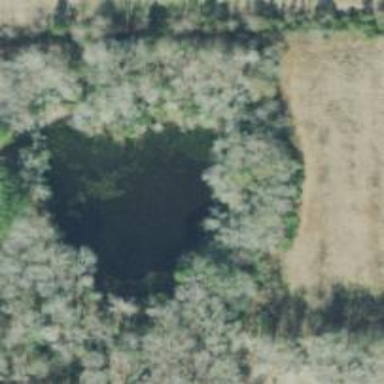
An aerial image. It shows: Serene pond surrounded by nature.